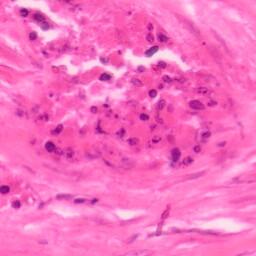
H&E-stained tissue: Colon